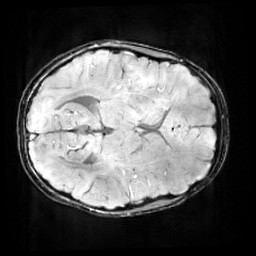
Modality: SWI
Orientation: axial
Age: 11
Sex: female
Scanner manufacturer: siemens
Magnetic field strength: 3 T
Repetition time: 0.027 s
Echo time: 0.02 s